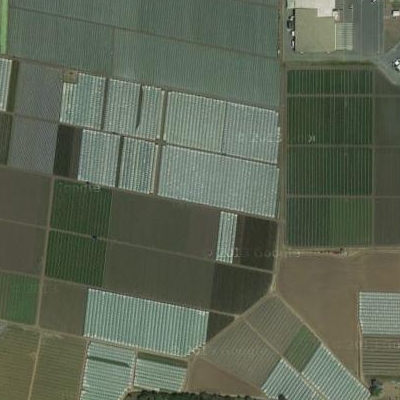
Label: Field